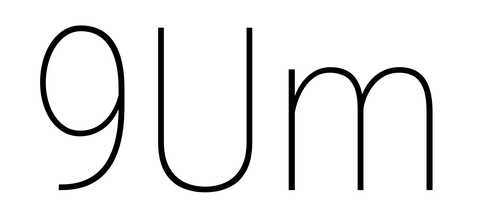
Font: Roboto_Condensed_Thin